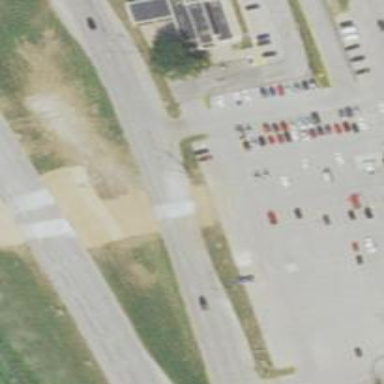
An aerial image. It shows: Primary highway.